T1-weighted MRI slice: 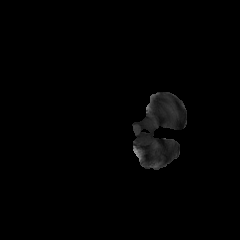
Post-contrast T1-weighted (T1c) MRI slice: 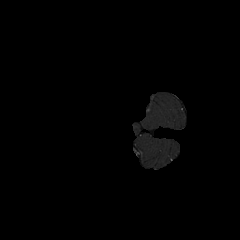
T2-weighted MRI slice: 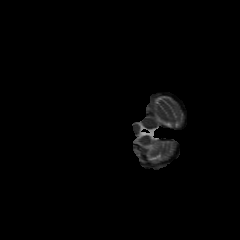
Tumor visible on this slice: no